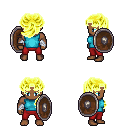
a pixel art fantasy rpg character, male body template, human, dark skin, teal sleeveless shirt, red pants, gold princess hairstyle, white cloth bandages, shield, four views (front, back, left, right), 2x2 character sprite sheet, small pixel art, hard edges, no anti-aliasing